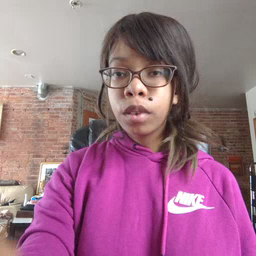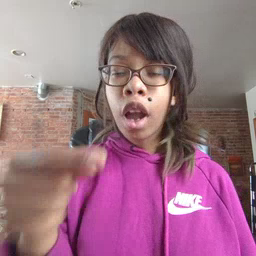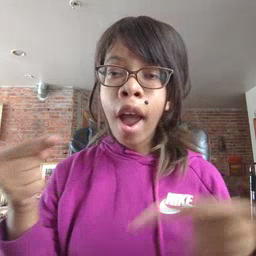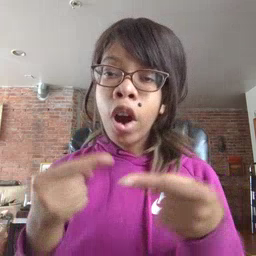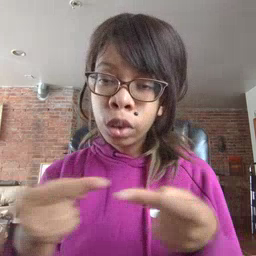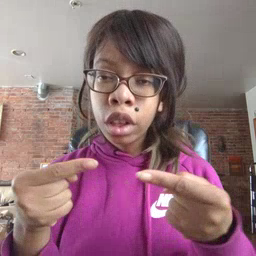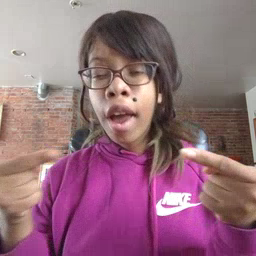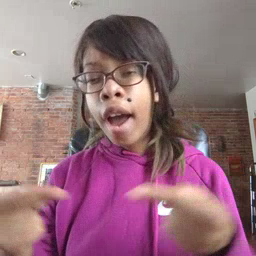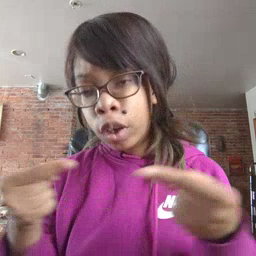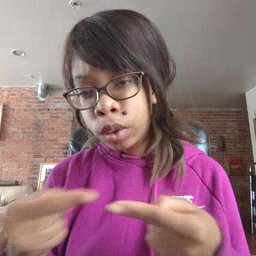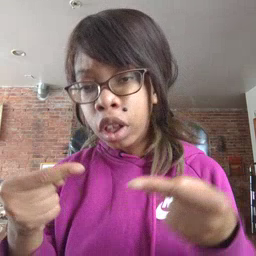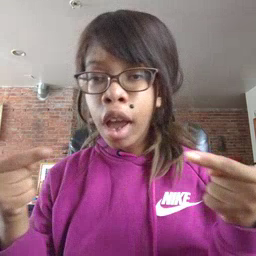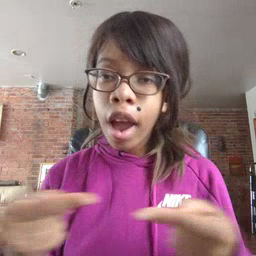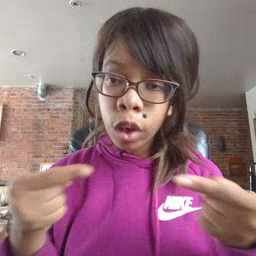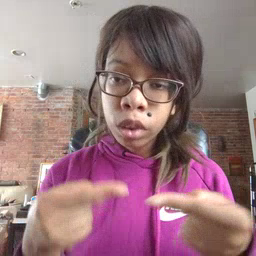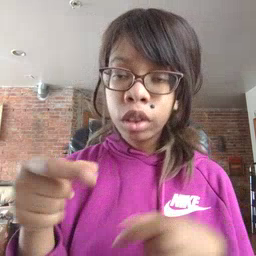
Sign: owie